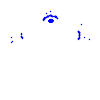
Particle: pion